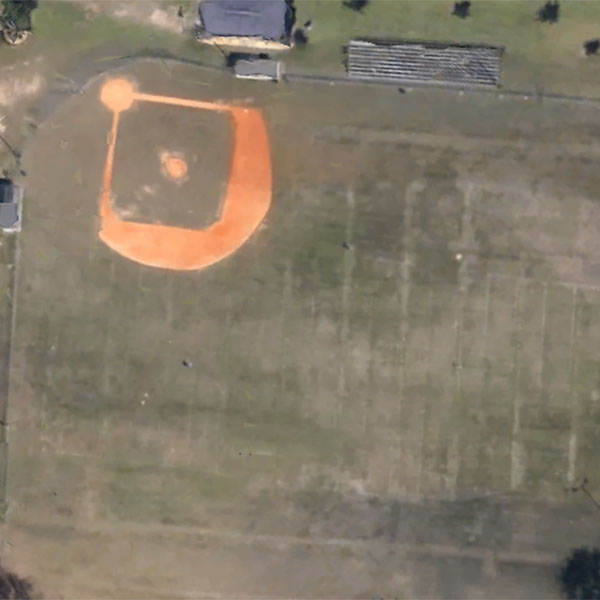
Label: BaseballField